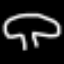
Label: mushroom